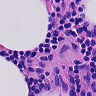
Metastatic tissue present: no